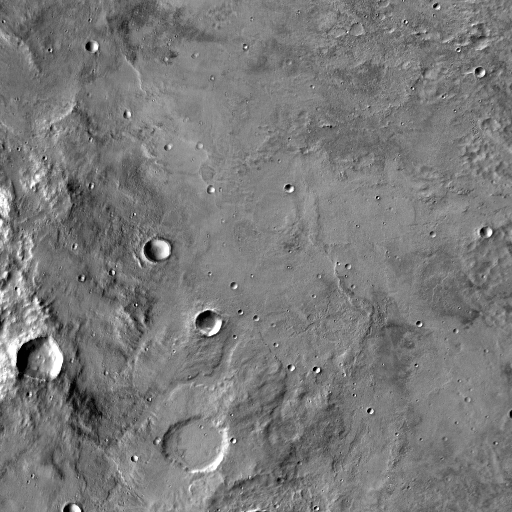
Crater classes present: Background, Other, Secondary